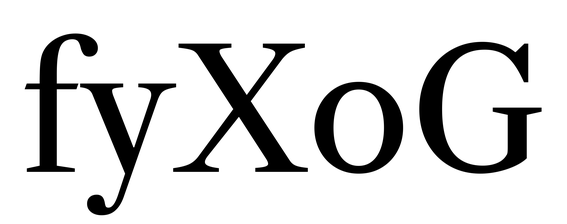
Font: LibreCaslonText_Regular